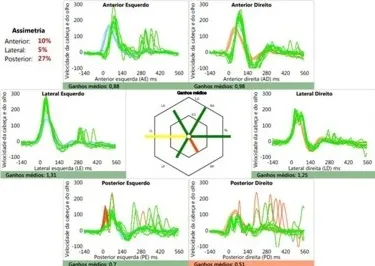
Video Head Impulse Test recordings after head impulses in the plane of each semicircular canal in both ears of cases 1.
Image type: chart (chart)